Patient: sex M, age 66
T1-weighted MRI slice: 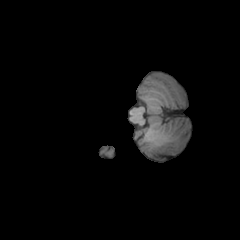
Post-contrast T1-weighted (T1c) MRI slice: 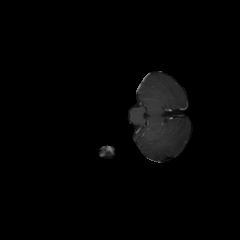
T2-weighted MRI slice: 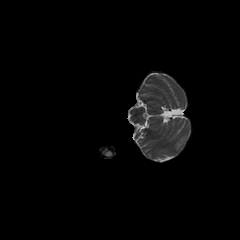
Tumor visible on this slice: no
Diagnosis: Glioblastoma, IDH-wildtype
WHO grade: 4